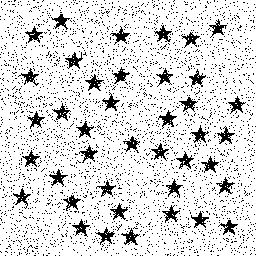
Squares: 0
Triangles: 0
Stars: 40
Total shapes: 40